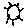
Label: sun